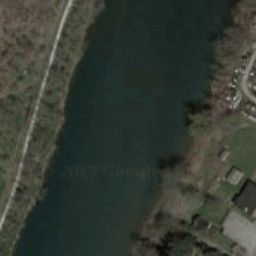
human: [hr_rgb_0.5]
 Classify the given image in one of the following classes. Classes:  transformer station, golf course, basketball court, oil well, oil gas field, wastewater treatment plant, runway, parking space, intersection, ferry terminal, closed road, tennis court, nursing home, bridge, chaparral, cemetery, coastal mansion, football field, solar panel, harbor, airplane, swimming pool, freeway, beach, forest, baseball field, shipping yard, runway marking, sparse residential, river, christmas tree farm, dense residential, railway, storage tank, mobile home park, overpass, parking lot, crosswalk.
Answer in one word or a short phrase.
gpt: river